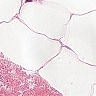
Metastatic tissue present: no